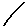
Label: line